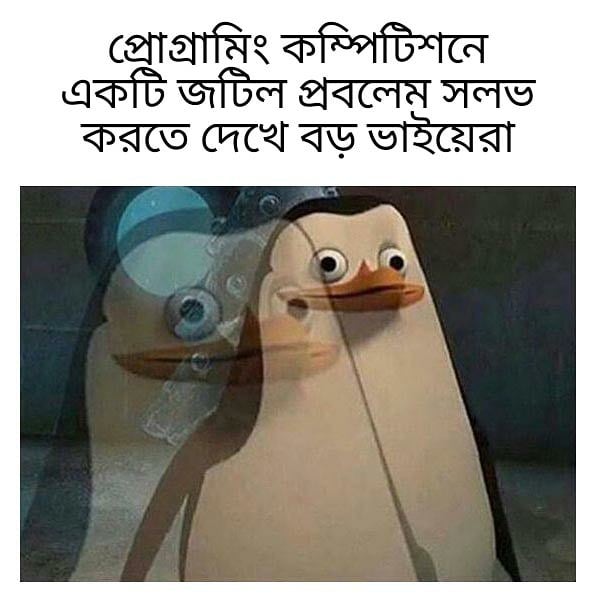
Text: প্রোগ্রামিং কম্পিটিশনে একটি জটিল প্রবলেম সলভ করতে দেখে বড় ভাইয়েরা
Label: Non Hate